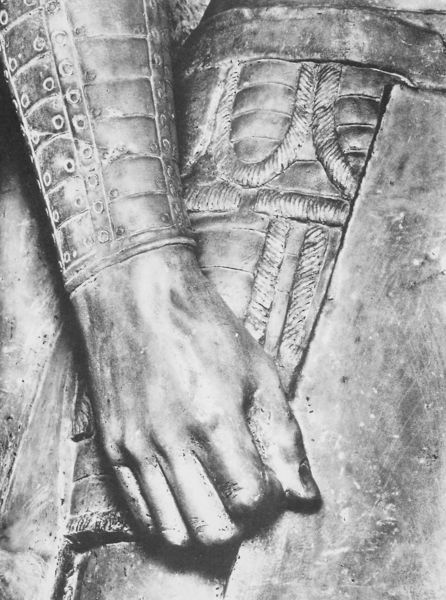
Titel: Hl. Georg
Standort: Florenz, Orsanmichele (EU - I - Toskana)
Schlagwörter: hand, kämpfer, mann, daumen, finger, grau, kleid, zeichnung, ornament, alt, arm, stein, hände, gewand, skulptur, statue, bein, liebe, detail, verzierung, metall, bronze, nagel, scheide, foto, panzer, denkmal, schwarzweiss, seite, schwert, faust, soldat, ritter, rüstung, armreif, harnisch, unterarm, hüfte, leder, halfter, gothik, schutz, gekrümmt, skultur, handrücken, bbronze, ballen, zieselierung, stulpe, angelgt, schwr